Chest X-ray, PA view. Patient: 31 years old, sex M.
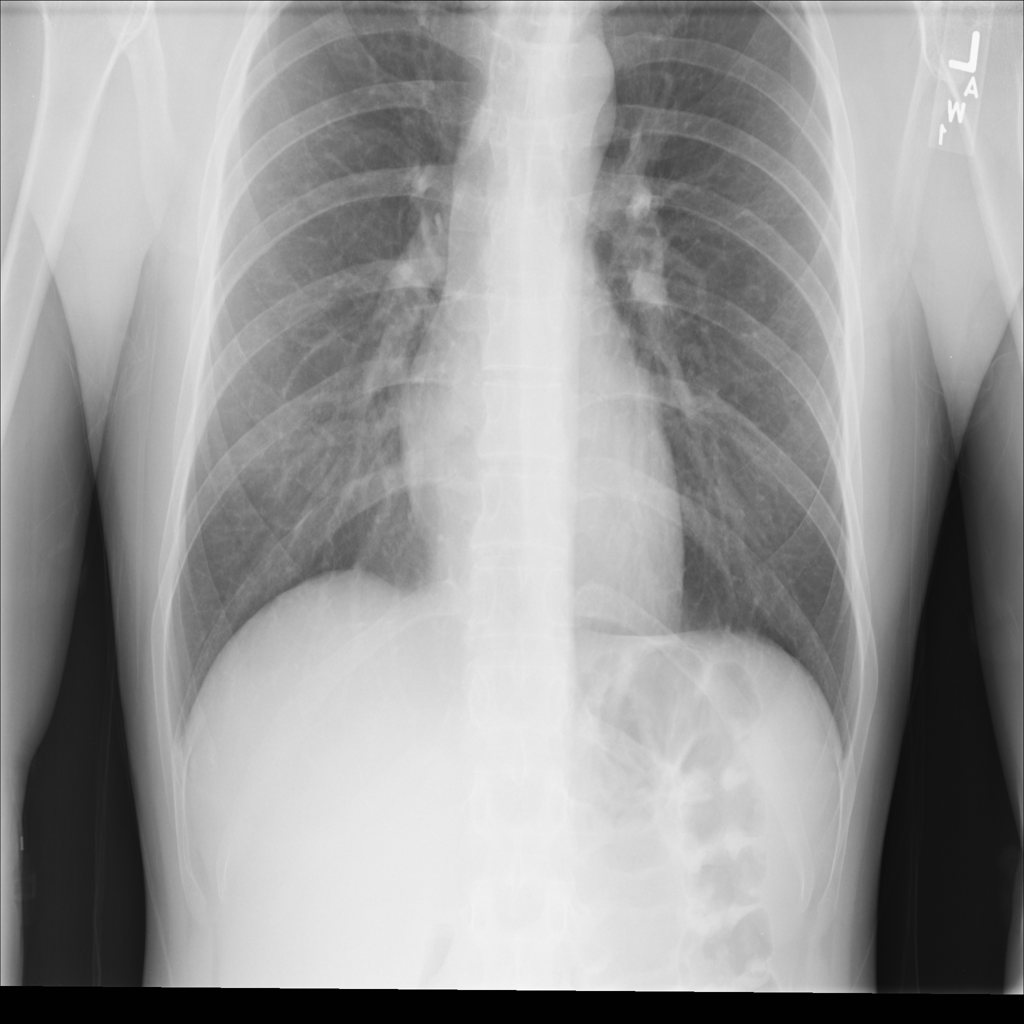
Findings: No Finding